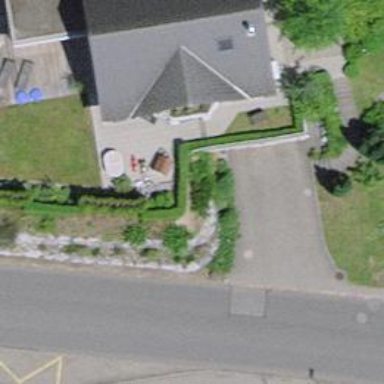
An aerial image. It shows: Hedge barrier.